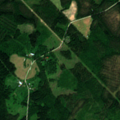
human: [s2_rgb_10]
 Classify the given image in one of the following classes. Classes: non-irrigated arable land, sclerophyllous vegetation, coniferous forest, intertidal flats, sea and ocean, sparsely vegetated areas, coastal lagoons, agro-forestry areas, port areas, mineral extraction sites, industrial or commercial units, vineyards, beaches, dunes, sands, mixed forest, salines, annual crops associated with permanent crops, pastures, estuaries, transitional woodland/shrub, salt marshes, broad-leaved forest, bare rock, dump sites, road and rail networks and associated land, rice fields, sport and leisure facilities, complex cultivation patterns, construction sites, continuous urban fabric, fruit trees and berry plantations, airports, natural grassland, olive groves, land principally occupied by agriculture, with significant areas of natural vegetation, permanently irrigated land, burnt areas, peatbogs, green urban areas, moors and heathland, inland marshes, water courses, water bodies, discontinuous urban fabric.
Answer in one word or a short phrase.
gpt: coniferous forest, mixed forest